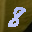
Label: 8